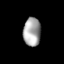
Tissue: lung
Cell type: Endothelial cells
Senescence score: 0.5773
Nuclear area (px): 486
Mean DAPI intensity: 166.13